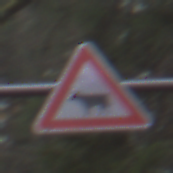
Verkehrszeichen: ViehtriebRechts
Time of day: Midday
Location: Outdoor (Nature)
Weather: Overcast
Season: Autumn
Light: Natural